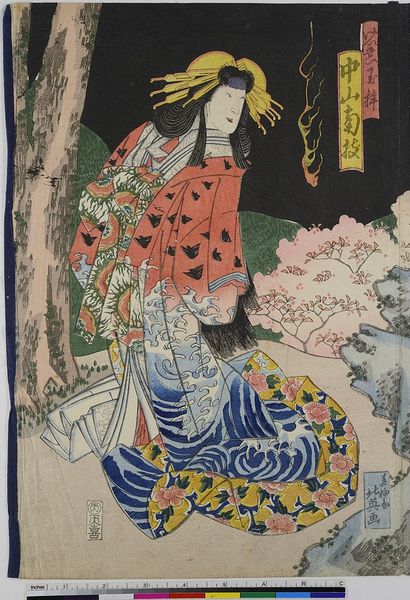
Titel: Der Schauspieler Nakamura Tomijuro II als Fusehime
Künstler: Shunbaisai Hokuei
Standort: Hamburg
Institution: Museum für Kunst und Gewerbe Hamburg
Schlagwörter: theater, holzschnitt, welle, ornamente, druckgraphik, druckgrafik, zeit, schauspieler, farbholzschnitt, schauspielerin, kimono, kabuki, edo, reproduktionen, druckerzeugnisse, theaterkostüm, theateraufführung